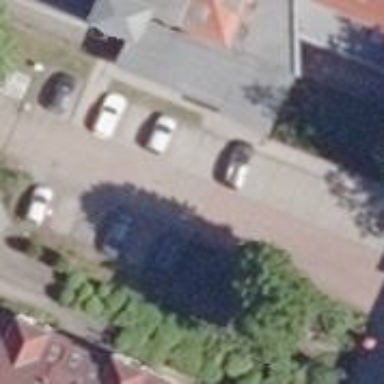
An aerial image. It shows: Parking space is available.